Interaction volume radius: 5 \u00c5
Interaction volume height: 20 \u00c5
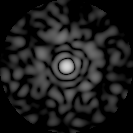
Disorder parameter: 0.8406